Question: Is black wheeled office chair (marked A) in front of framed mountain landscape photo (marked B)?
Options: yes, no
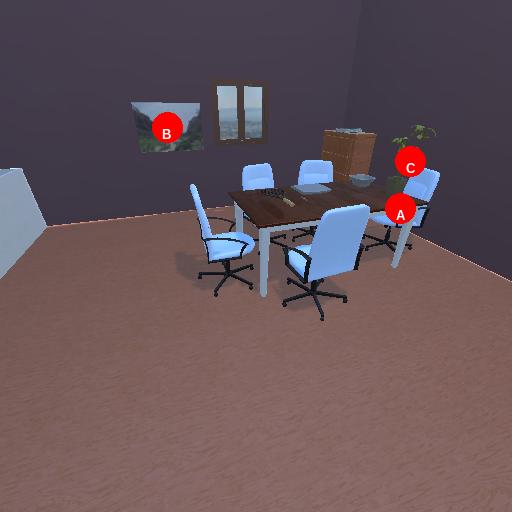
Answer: yes